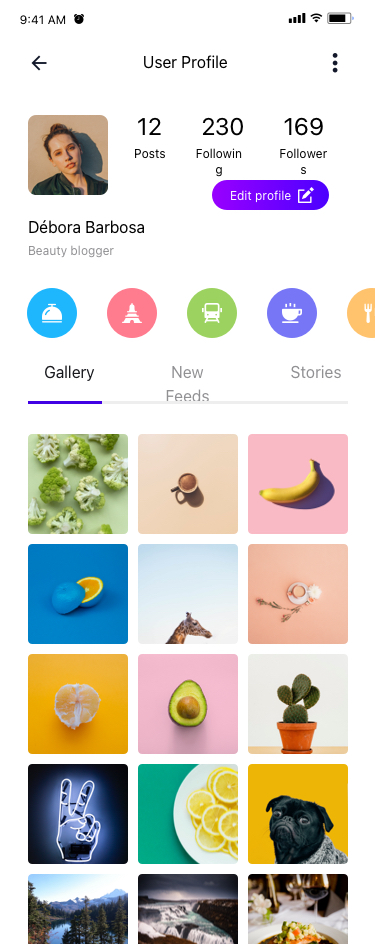
Text in this UI design:
User Profile
Débora Barbosa
Beauty blogger
12
Posts
230
Following
169
Followers
New Feeds
Stories
Gallery
9:41 AM
Edit profile